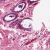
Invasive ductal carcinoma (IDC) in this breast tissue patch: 0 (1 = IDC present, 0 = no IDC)